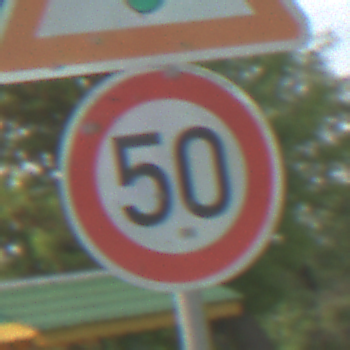
Verkehrszeichen: Geschwindigkeit50
Zusatzzeichen oben: Lichtzeichenanlage
Umgebung: Outdoor, Nature
Tageszeit: MorningAfternoon
Wetter: PartlyCloudy
Licht: Natural
Jahreszeit: NotSpecified
Kontrast: HighContrast